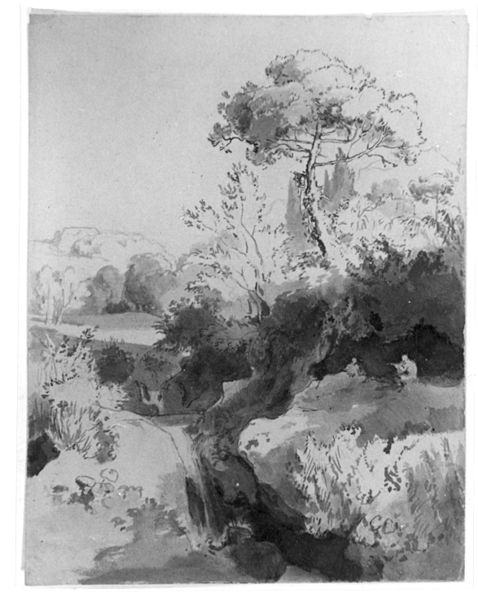
Titel: Idyllische Landschaft mit hohem Baum und kleinem See
Künstler: Emil Lugo
Standort: Karlsruhe
Institution: Staatliche Kunsthalle Karlsruhe
Schlagwörter: baum, berg, blätter, dunkel, feder, felsen, gemälde, himmel, laub, mann, schatten, wasser, weiß, wolken, aquarell, bäume, fluss, landschaft, menschen, see, sitzen, ufer, äste, blumen, grau, hell, hintergrund, holz, kreide, licht, männer, schwarz, skizze, zeichnung, blick, gras, haus, rasen, schnee, weg, wiese, wolke, expressionismus, malerei, mensch, rahmen, stein, steine, ast, bach, baumstamm, einsamkeit, feld, ferne, gräser, hügel, natur, schilf, stamm, strauch, weide, zweige, busch, büsche, gebüsch, hütte, pfad, sonne, sträucher, land, figur, personen, blatt, pflanze, pflanzen, höhle, krone, wald, wasserfall, zypressen, aussicht, gischt, sommer, papier, hocke, zwei, studie, berge, fels, modern, aue, farbe, graphik, hecke, schattierung, monochrom, linien, schlucht, winter, idylle, rast, figuren, stille, böschung, lesen, zeigen, baumkrone, frühling, grass, klippe, foto, laviert, tusche, linie, kohle, zweig, zypresse, idyllisch, lichtung, abgrund, hocken, schwarzweiss, waffe, lauf, bleistift, entwurf, tinte, dunke, hubi, jäger, kiefer, gewehr, rinde, stauden, bachlauf, graben, knorrig, pinie, zeichner, krumm, lavierung, pilze, wegesrand, zeichung, föhre, einsiedler, bachbett, dünenlandschaft, entwurzelt, woese, akazie, gegend, äaste, büche, laud, hügekl, kunstler, eichnungz, schwarz weis, h2o, dillich, schwarhz